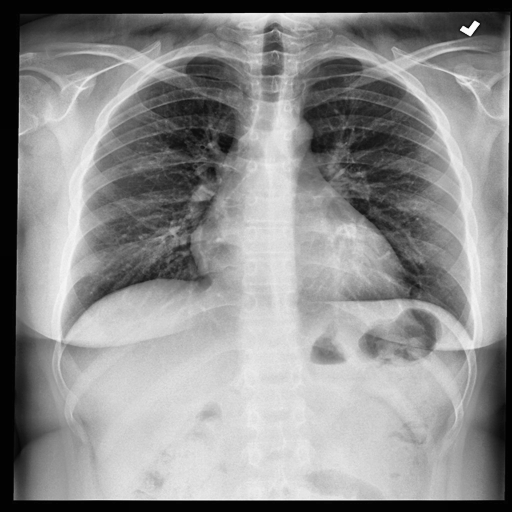
Finding: NORMAL